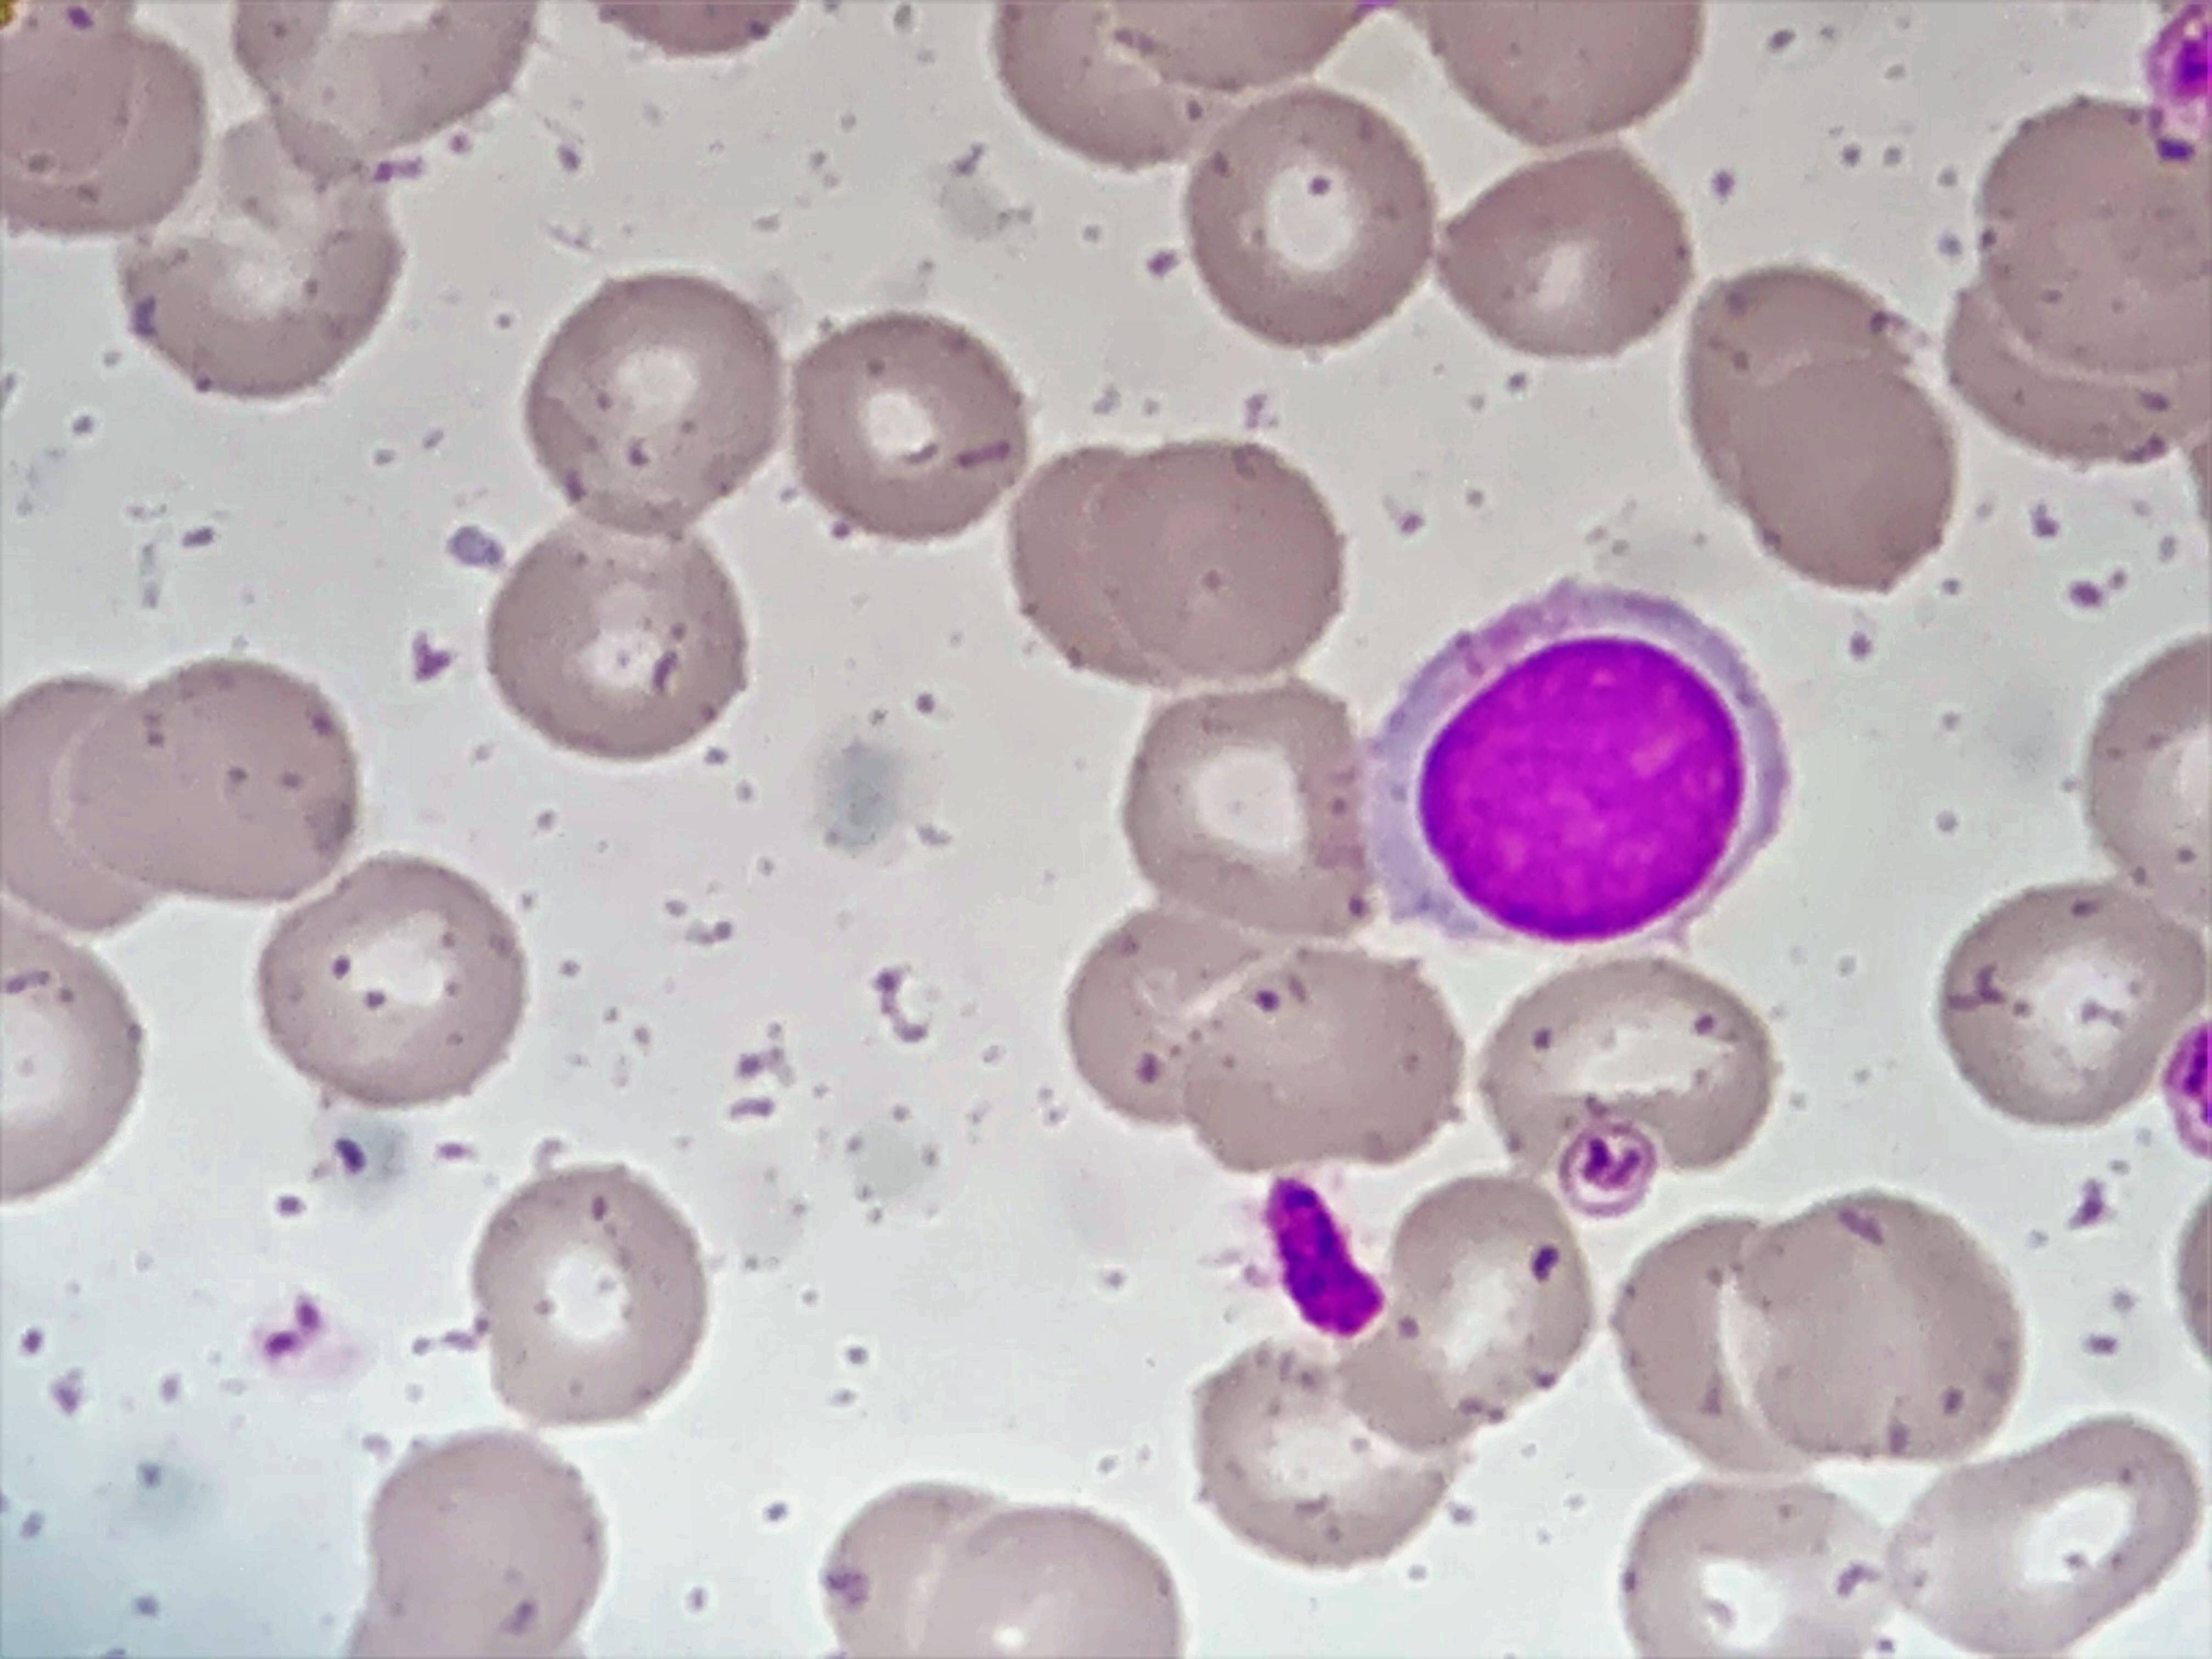
Cell type: LYMPHOCYTES